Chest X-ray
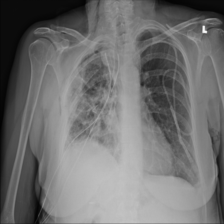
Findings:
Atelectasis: negative
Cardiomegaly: negative
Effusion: negative
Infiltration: negative
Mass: negative
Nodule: negative
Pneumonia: negative
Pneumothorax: negative
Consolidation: negative
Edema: negative
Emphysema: positive
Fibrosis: negative
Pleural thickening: negative
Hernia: negative